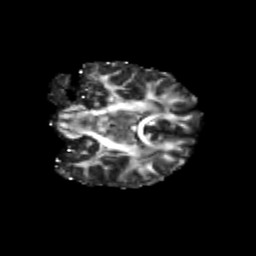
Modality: FA
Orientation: coronal
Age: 26
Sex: female
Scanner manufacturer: siemens
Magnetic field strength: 3 T
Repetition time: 3.5 s
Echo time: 0.125 s